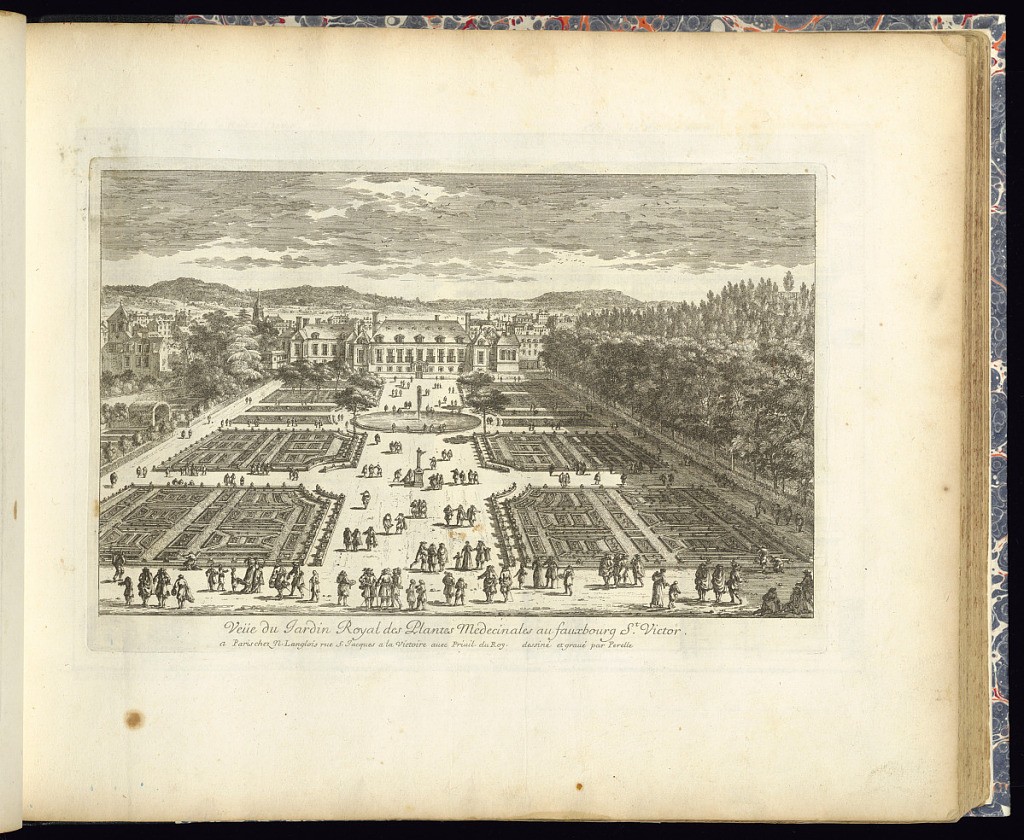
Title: Veüe du Jardin Royal des Plantes Medecinales au fauxbourg St. Victor
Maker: Adam Perelle, French, 1638 – 1695
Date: late 17th century
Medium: Etching on laid paper
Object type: Print
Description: View of a botanical garden with a fountain in the center and a building in the background, lined with trees and buildings in the distance. The paths are filled with figures. The plate is titled and signed.